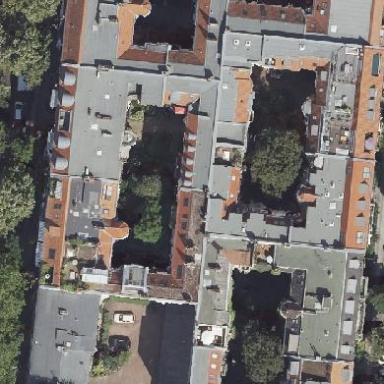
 featuring roof made of roof tiles in double saltbox shape."